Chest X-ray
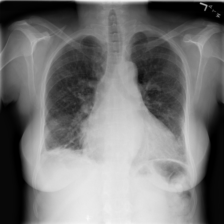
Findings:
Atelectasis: negative
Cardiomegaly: positive
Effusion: negative
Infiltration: negative
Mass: negative
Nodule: negative
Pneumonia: negative
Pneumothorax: negative
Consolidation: negative
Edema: negative
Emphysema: negative
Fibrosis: positive
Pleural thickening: negative
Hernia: negative